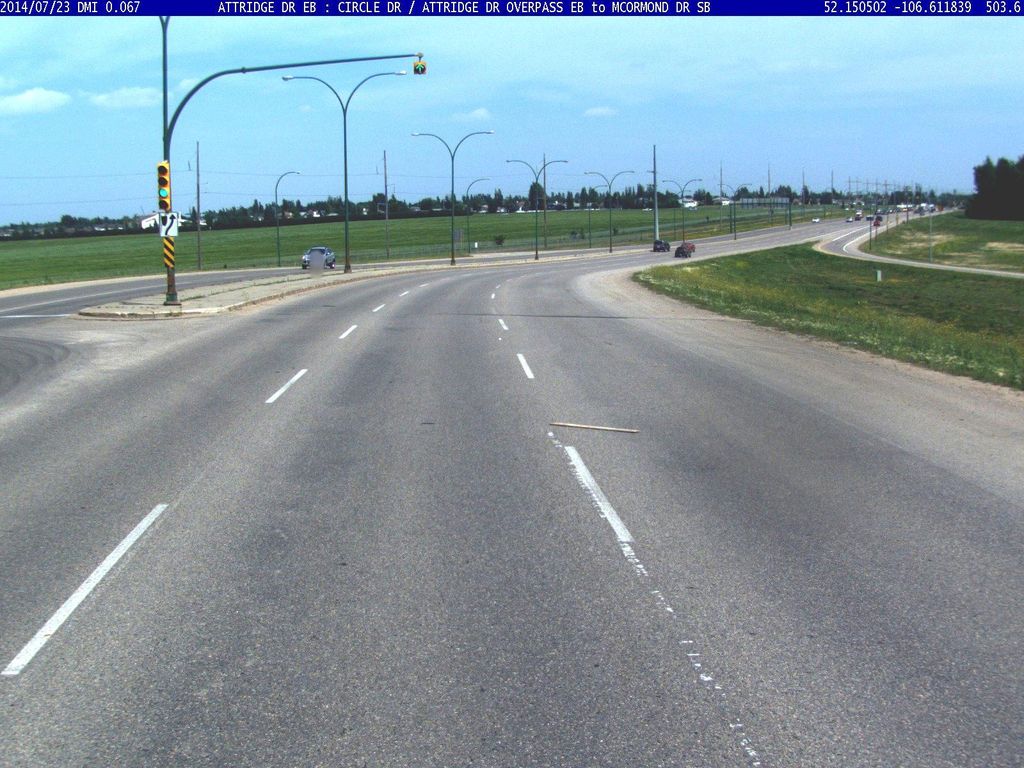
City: saskatoon